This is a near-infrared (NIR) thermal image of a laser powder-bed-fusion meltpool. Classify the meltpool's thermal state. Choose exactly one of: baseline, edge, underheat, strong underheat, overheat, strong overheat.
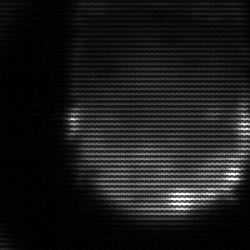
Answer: edge